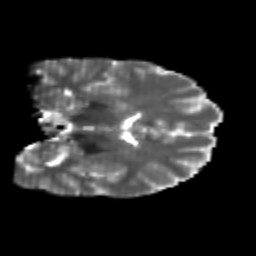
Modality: T2w
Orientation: coronal
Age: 20
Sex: female
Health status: healthy
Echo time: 0.074 s